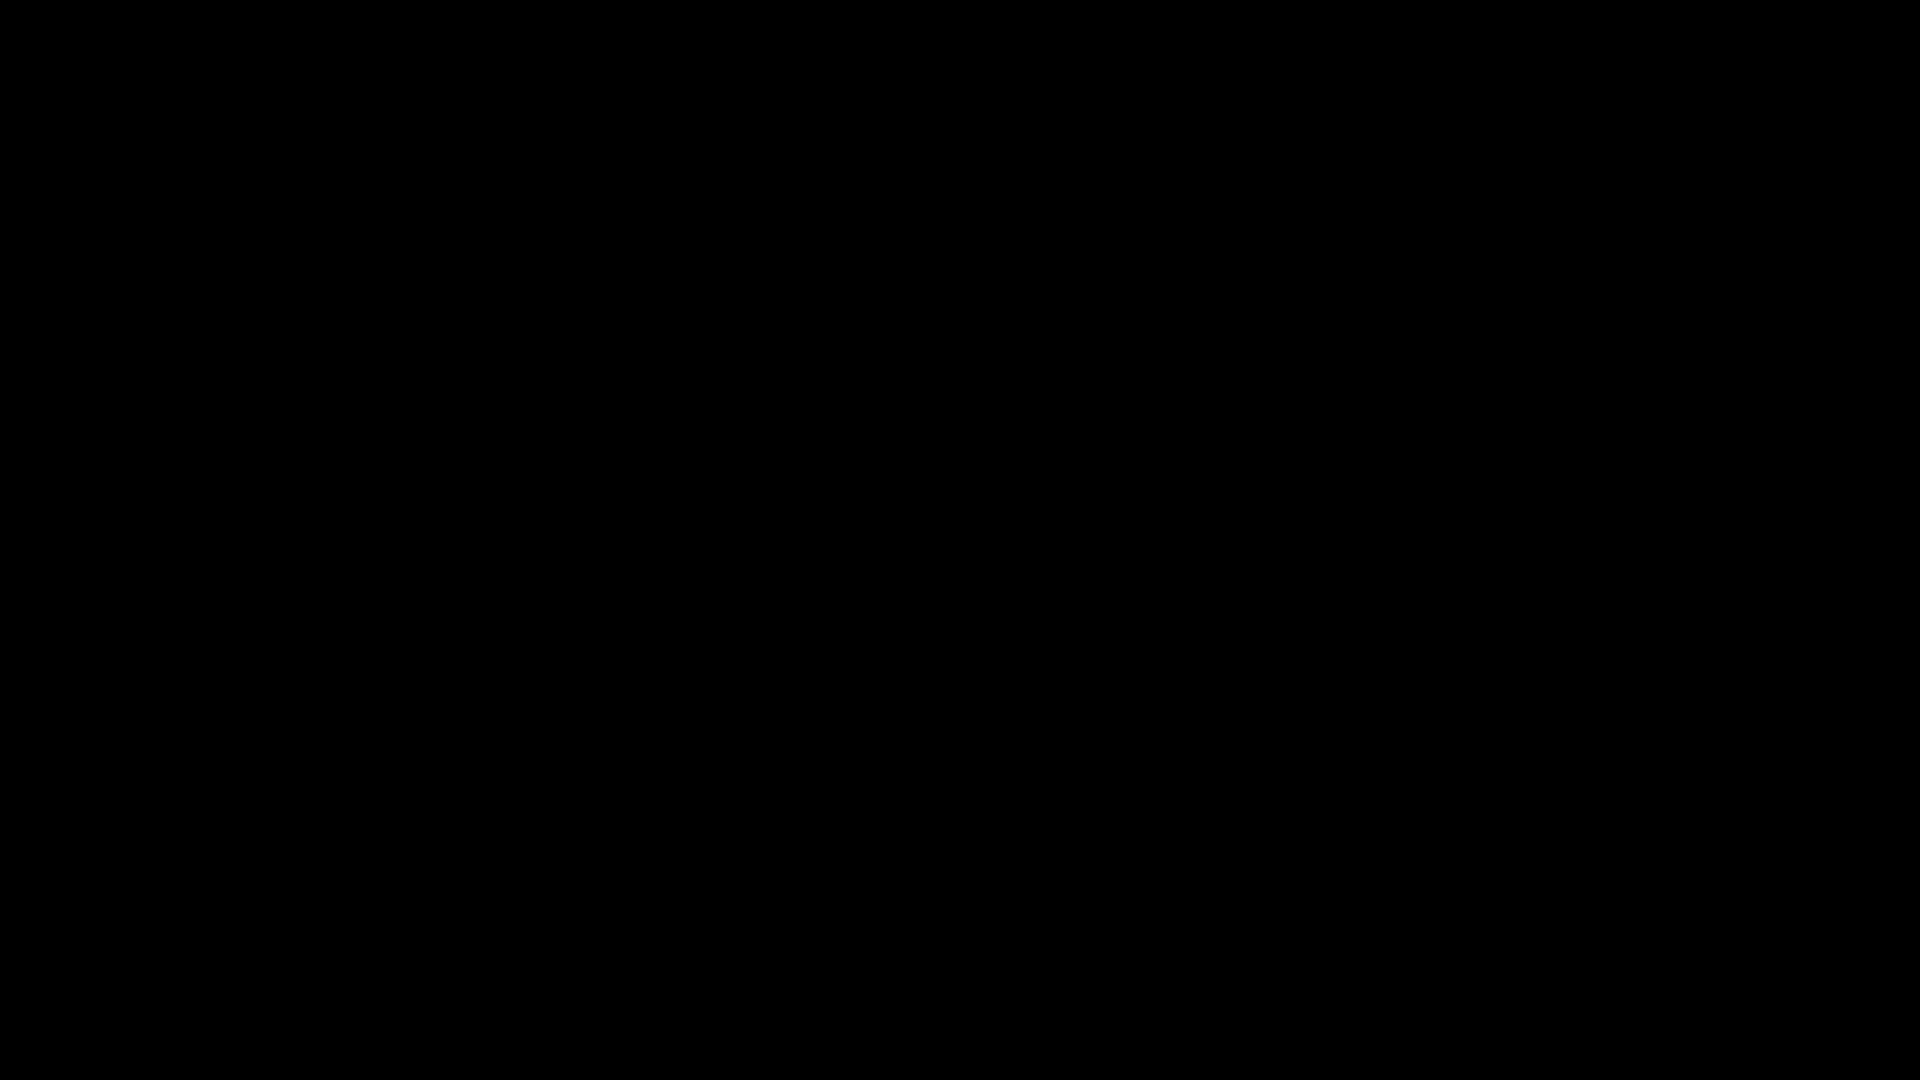
NASA's Swift Mission Maps a Star's 'Death Spiral' into a Black Hole NASA's Swift Mission Maps a Star's 'Death Spiral' into a Black Hole